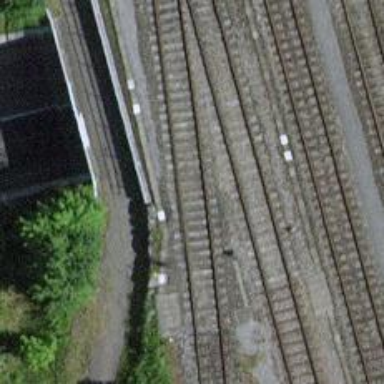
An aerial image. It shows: Railway yard in service.